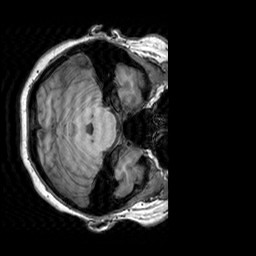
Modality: T1w
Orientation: axial
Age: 31
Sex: female
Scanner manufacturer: siemens
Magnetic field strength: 3 T
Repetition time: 2.3 s
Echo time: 0.00303 s